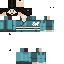
A female human skin with medium skin, wearing brown long hair dressed in a blue robe top and brown pants, featuring a closed mouth.